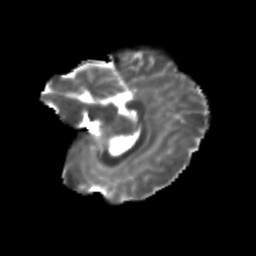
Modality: T2w
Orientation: sagittal
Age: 11
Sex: male
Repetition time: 9.4 s
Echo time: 0.089 s